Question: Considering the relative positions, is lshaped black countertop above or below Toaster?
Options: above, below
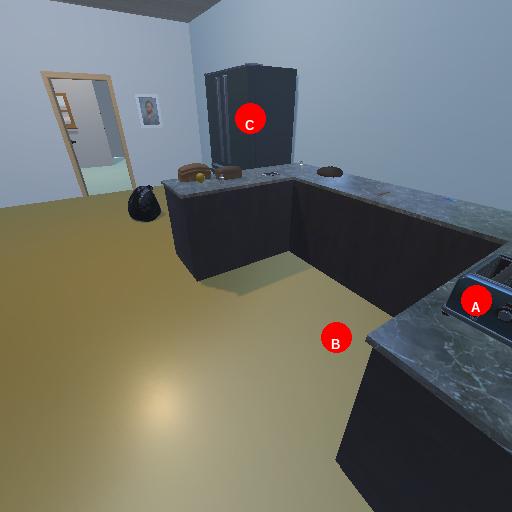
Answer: above